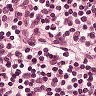
Metastatic tissue present: no